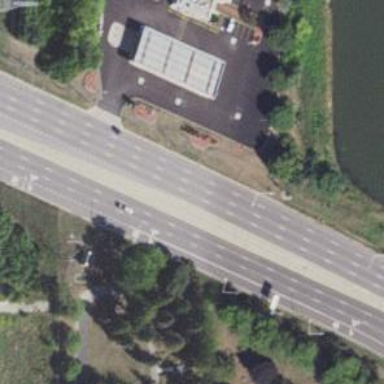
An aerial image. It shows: Primary highway.